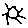
Label: sun